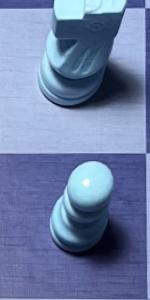
Label: Pawn_White